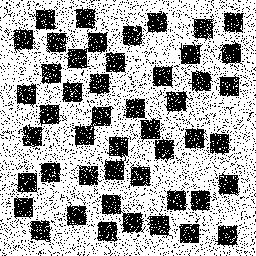
Squares: 48
Triangles: 0
Stars: 0
Total shapes: 48